Aerial crown-view tile of a tropical tree (Barro Colorado Island, Panama), acquired 20250715:
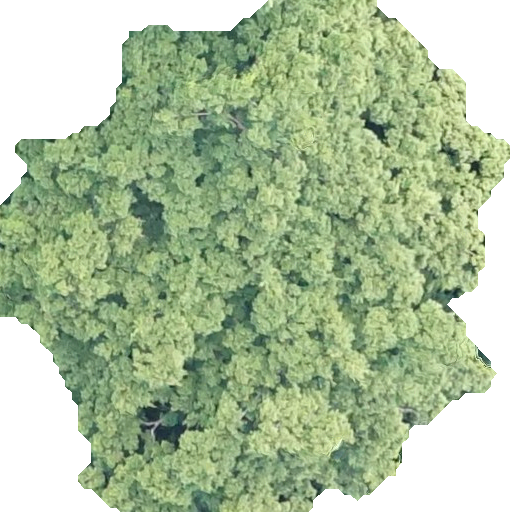
Species: Brosimum alicastrum
GBIF accepted scientific name: Brosimum alicastrum
Crown area: 302.883 m²